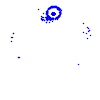
Particle: proton